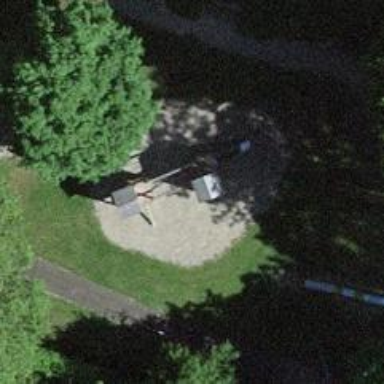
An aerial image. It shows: Playground structure.